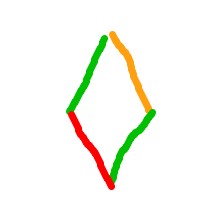
Shape: rhombus